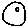
Label: moon